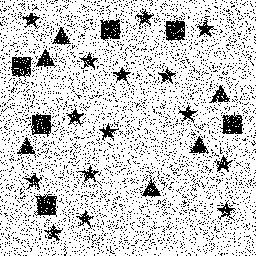
Squares: 6
Triangles: 6
Stars: 15
Total shapes: 27